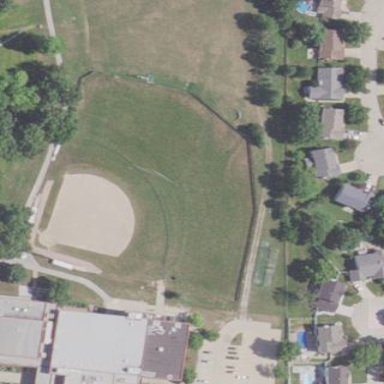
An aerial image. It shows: Baseball pitch for leisure land activities.